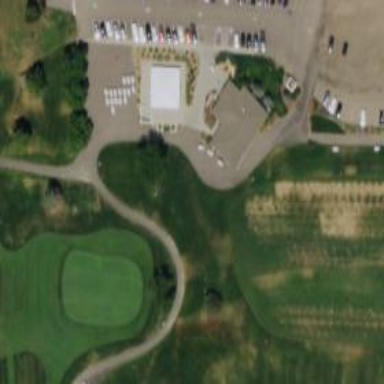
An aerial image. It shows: High-quality path for golf carts on grade 1 tracktype.